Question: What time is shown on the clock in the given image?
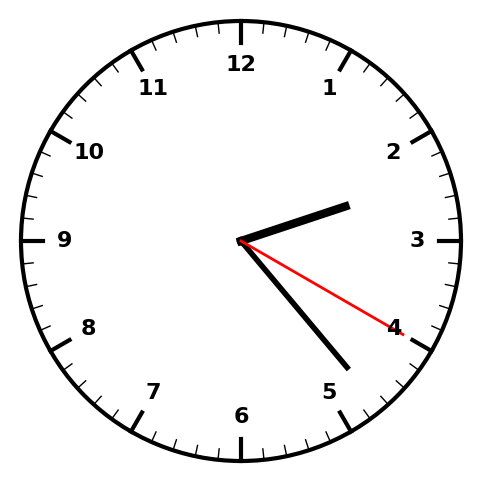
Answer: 02:23:20